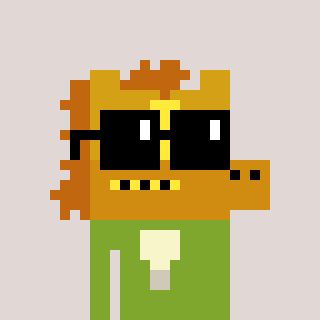
a pixel art character with square black sunglasses, a yellow horse-shaped head and a slimegreen-colored body on a warm background